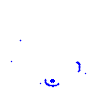
Particle: kaon